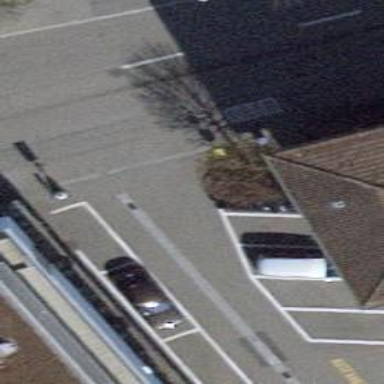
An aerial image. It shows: Post box.